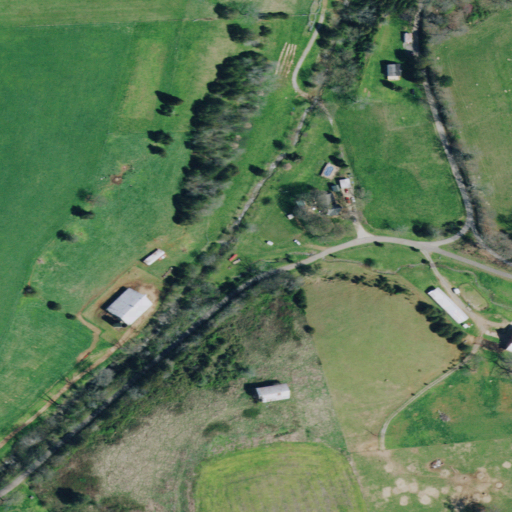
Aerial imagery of valley in Tennessee named Tate Hollow containing pasture, open development, low intensity development, medium intensity development, mixed forest, and deciduous forest